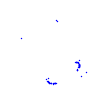
Particle: proton